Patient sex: M
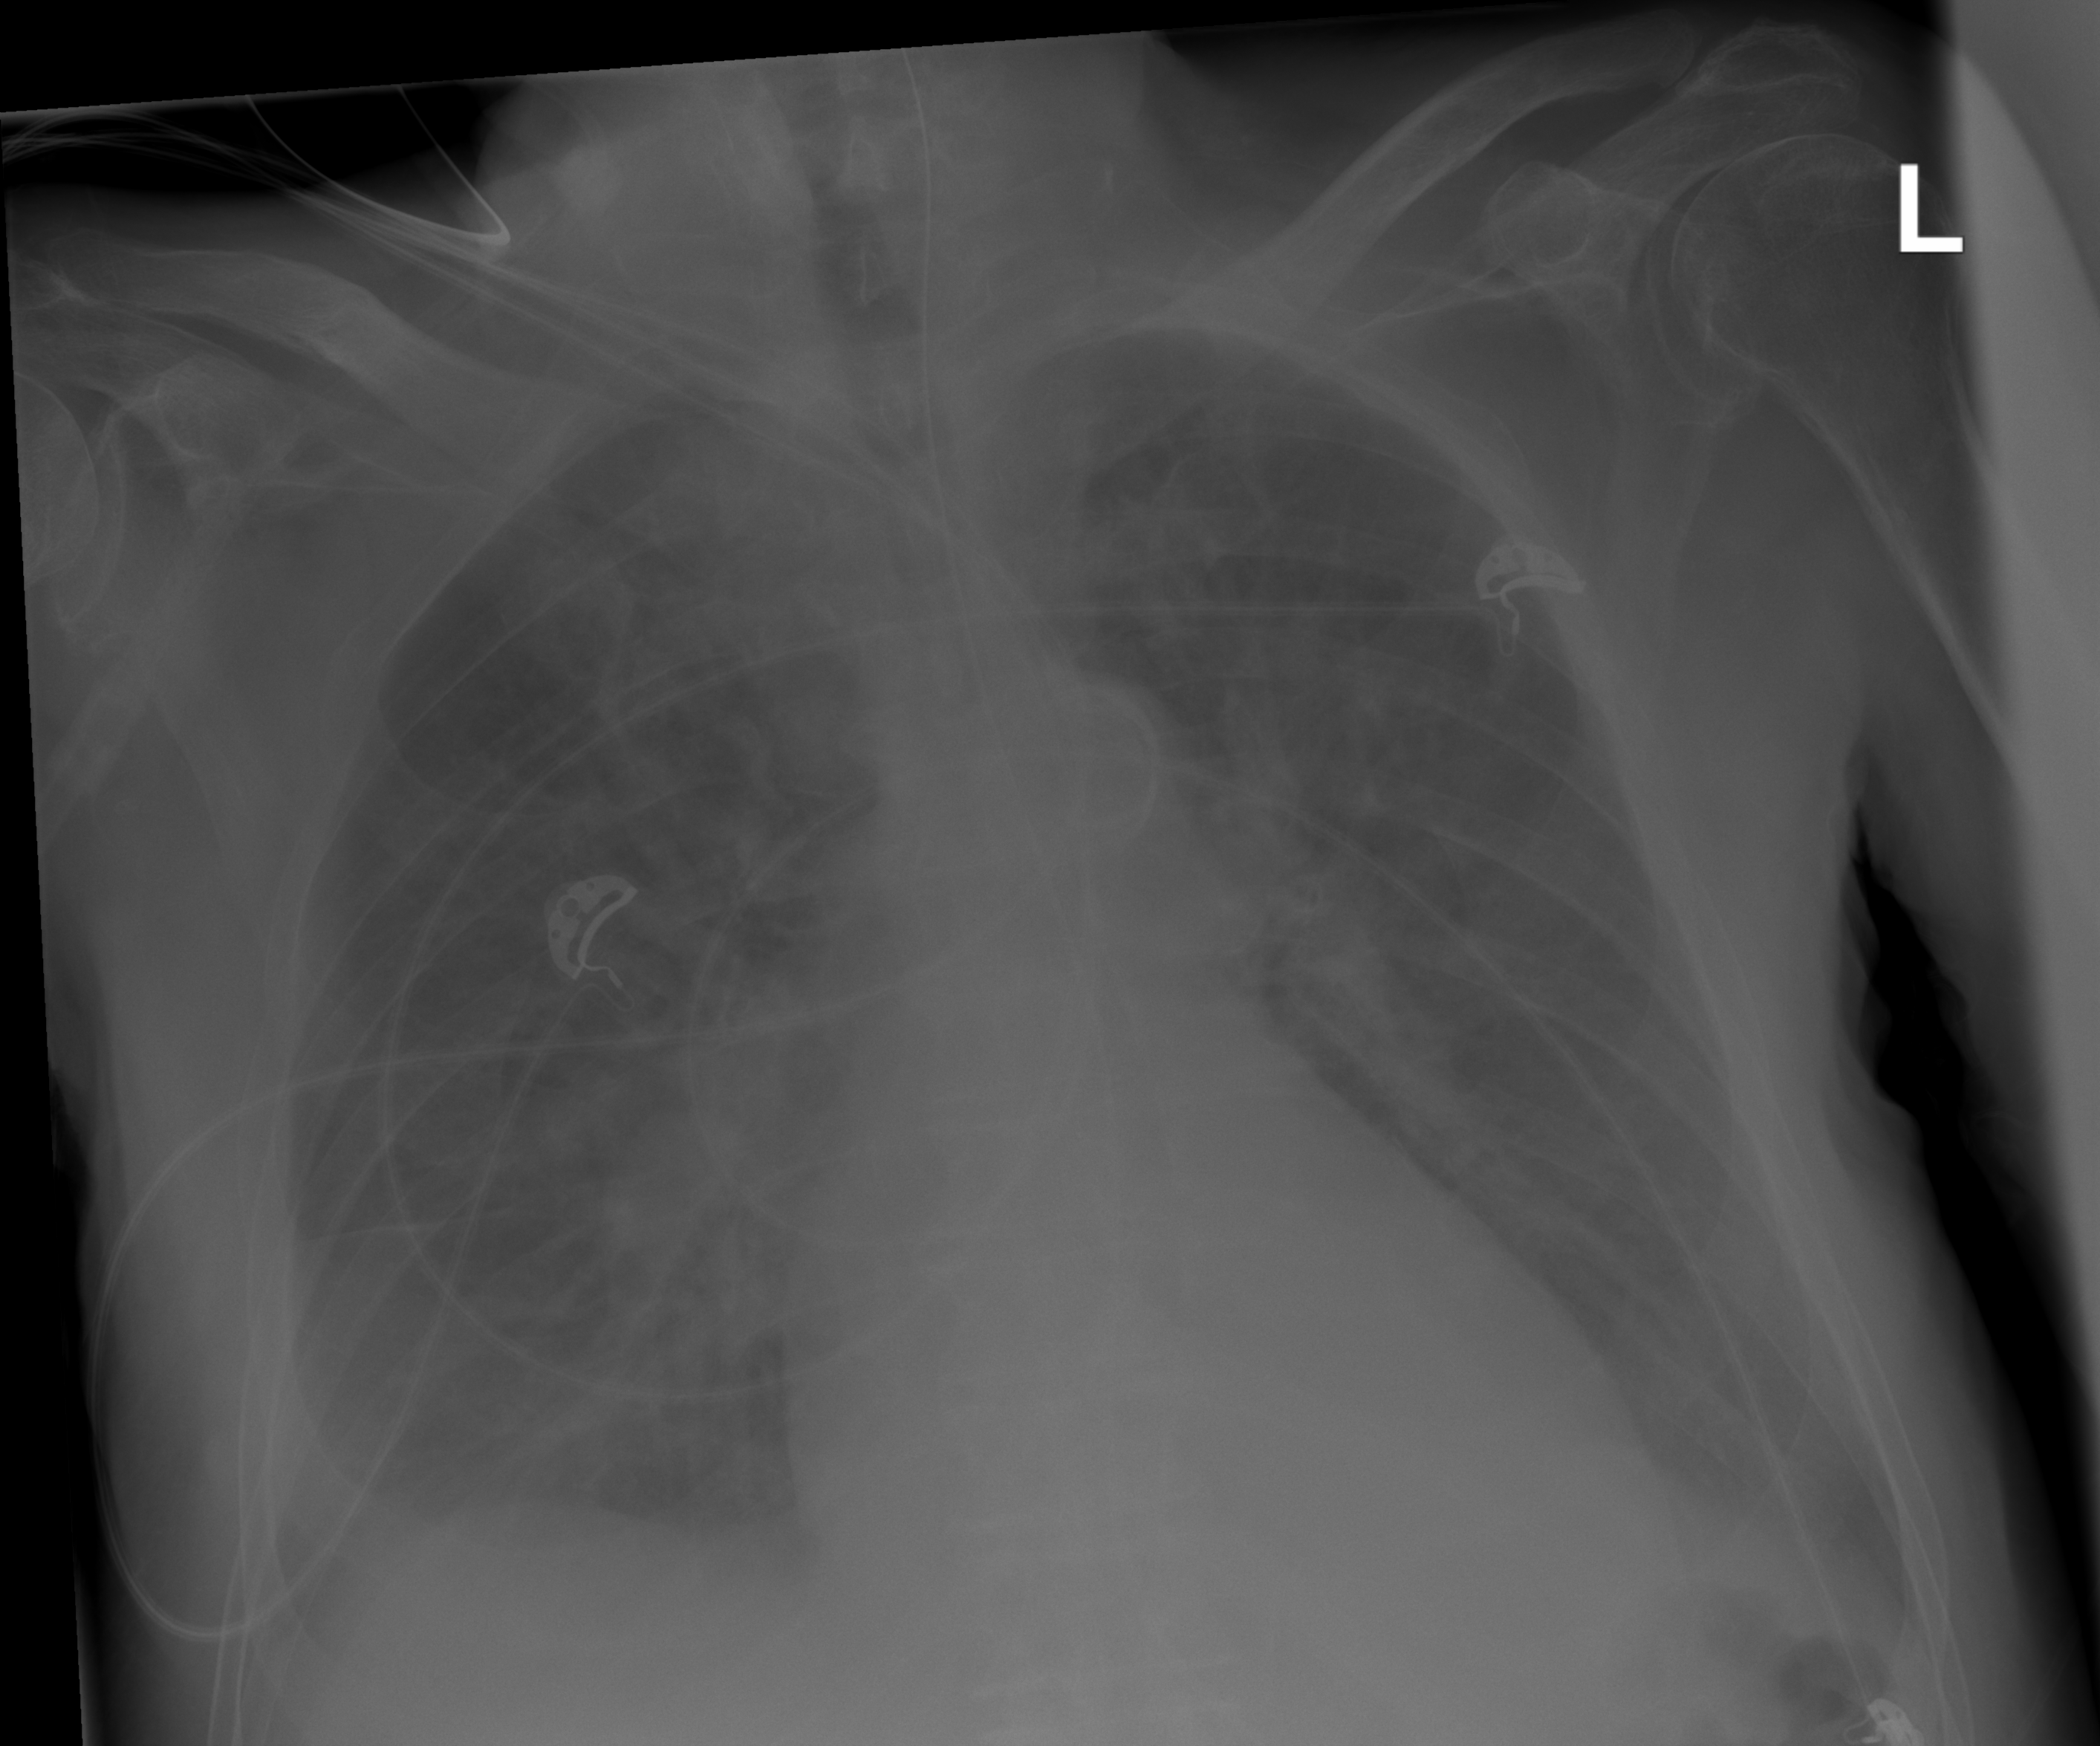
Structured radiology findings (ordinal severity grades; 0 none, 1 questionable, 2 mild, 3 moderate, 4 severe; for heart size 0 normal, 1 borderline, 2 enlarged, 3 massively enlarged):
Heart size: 0
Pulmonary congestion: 2
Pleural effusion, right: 1
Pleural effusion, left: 0
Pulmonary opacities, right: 2
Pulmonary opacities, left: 2
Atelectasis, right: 2
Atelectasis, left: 0